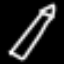
Label: pencil